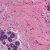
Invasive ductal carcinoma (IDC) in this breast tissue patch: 0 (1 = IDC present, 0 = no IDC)